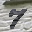
Label: 7